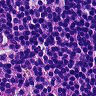
Metastatic tissue present: no